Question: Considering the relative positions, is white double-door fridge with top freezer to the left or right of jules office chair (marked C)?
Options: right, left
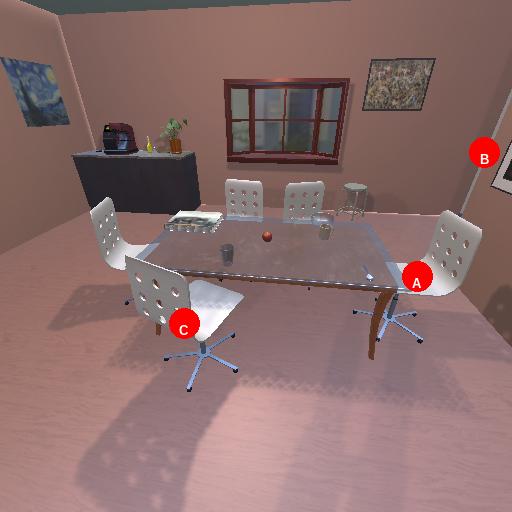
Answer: right